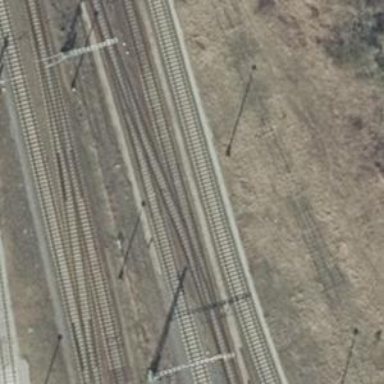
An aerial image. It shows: Railway with electrified contact lines.